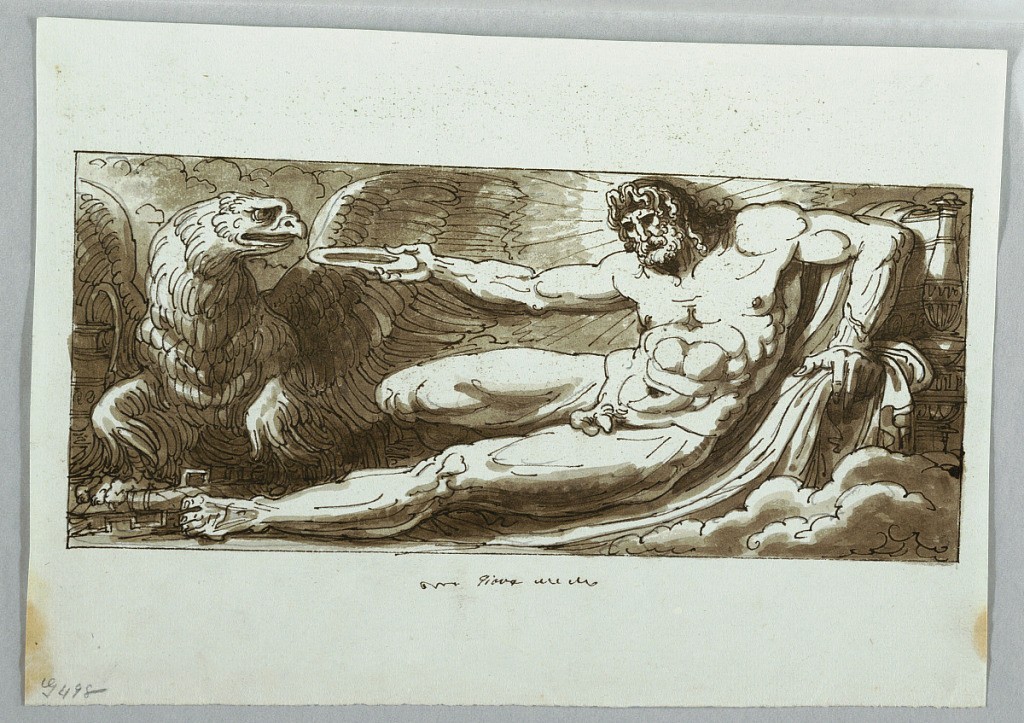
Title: Jupiter
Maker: Felice Giani, Italian, 1758–1823
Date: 1804
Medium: Graphite, pen and ink, brush and watercolor on paper
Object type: Drawing
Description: Jupiter shown recumbent, one leg extended. He holds a plate with a drink for the eagle.